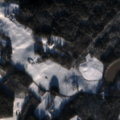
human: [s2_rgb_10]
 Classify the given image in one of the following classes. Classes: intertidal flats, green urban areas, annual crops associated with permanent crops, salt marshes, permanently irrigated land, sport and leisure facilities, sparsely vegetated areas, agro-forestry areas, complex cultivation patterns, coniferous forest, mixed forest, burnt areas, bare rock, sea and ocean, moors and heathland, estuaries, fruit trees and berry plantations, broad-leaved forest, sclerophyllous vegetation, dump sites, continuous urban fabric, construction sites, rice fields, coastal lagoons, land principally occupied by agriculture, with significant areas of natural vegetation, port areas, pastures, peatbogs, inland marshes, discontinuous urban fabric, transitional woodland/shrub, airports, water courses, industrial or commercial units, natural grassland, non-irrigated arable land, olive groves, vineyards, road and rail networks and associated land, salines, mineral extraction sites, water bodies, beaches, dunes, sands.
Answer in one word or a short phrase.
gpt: non-irrigated arable land, land principally occupied by agriculture, with significant areas of natural vegetation, coniferous forest, mixed forest, water bodies